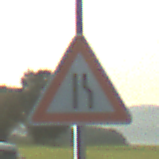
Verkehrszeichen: EinseitigVerengteFahrbahnRechts
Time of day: MorningAfternoon
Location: Outdoor (Nature)
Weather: Clear
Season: NotSpecified
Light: Natural